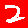
Digit: 2